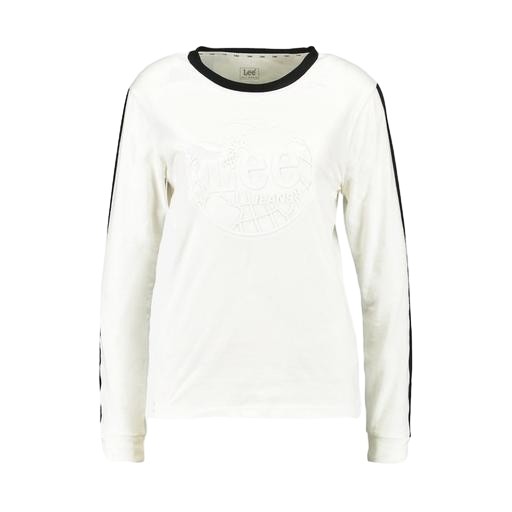
white le nautical long-sleeved top, longsleeve t-shirt, ls tee, white background